Question: I have a Gridview like this;

In my .cs file i calculate value of 'BV', 'MV', 'KV' total value with this code and i assign to a 'Label'. Labels are under the 'Gridview'. BUT, some customer names long some of short, because of that, labels location changing according to 'Gridview'. Because of that i don't want use 'Label'.
I calculate a value with this code, and how can i assing BV, MV and KV columns footer this value?
'''
double sumRISK = 0;
foreach (GridViewRow gvr in GridView1.Rows)
{
CheckBox cb = (CheckBox)gvr.FindControl("NameCheckBoxField1");
if (cb.Checked == true)
{
double amountBV = Convert.ToDouble(gvr.Cells[7].Text);
if (amountBV != -1)
{
sumRISK += amountBV;
}
}
}
RISK_Label.Text = String.Format("{0:n}", sumRISK);
'''
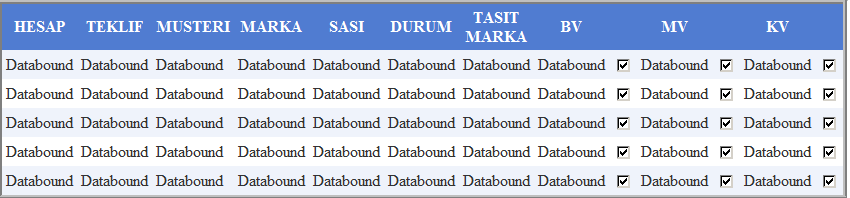
Answer: You should be able to set the FooterRow like below
'''
GridView1.FooterRow.Cells[0].Text = SumRISK.ToString();
'''
Here is a small working example using the same way of summarizing as you.
'''
int[] values = {1,3,6};
GridView1.DataSource = values;
GridView1.DataBind();
int total = 0;
foreach (GridViewRow item in GridView1.Rows)
{
total += Convert.ToInt32(item.Cells[0].Text);
}
GridView1.FooterRow.Cells[0].Text = total.ToString();
'''